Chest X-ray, AP view. Patient: 23 years old, sex F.
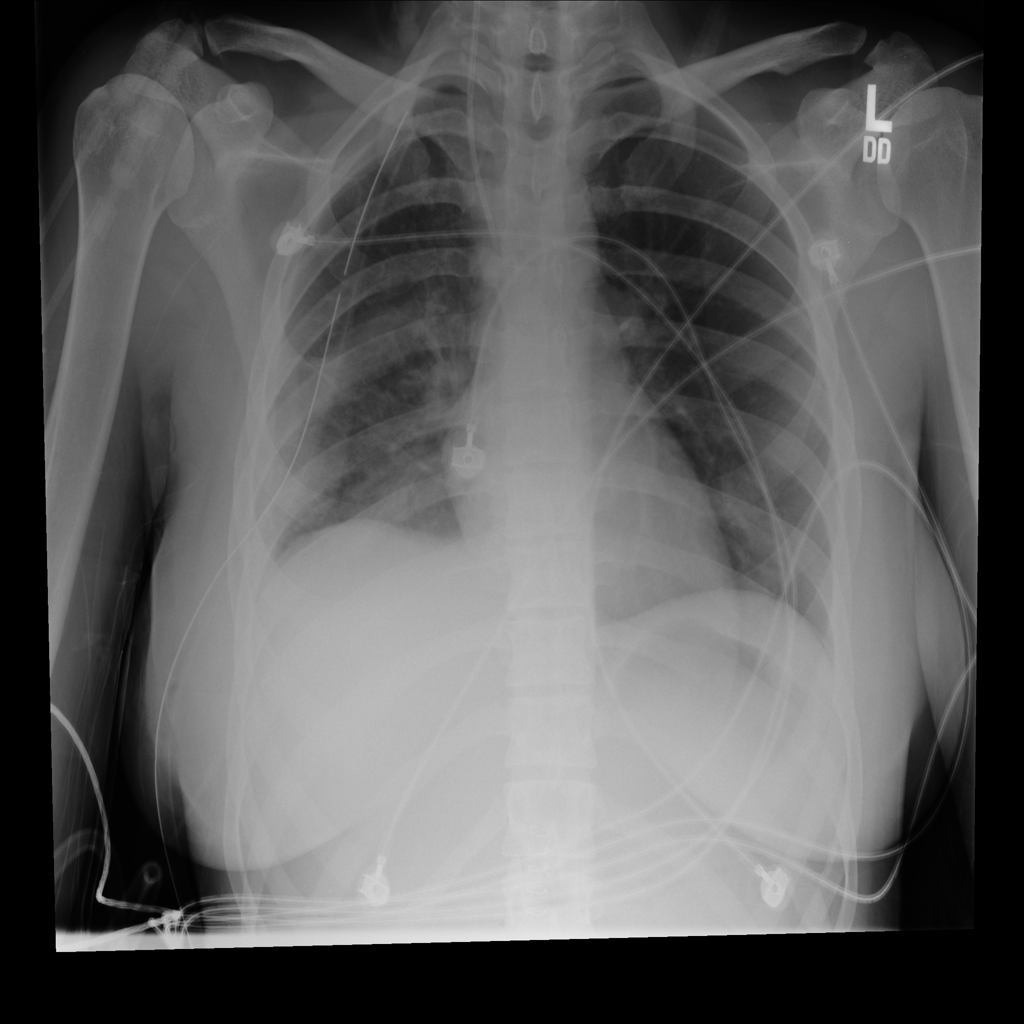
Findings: Atelectasis